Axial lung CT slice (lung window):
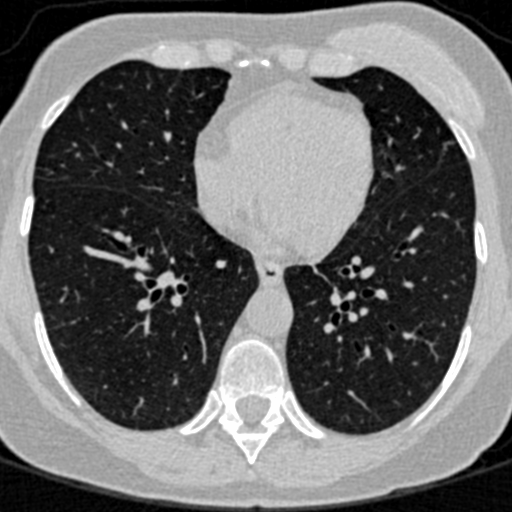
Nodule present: no